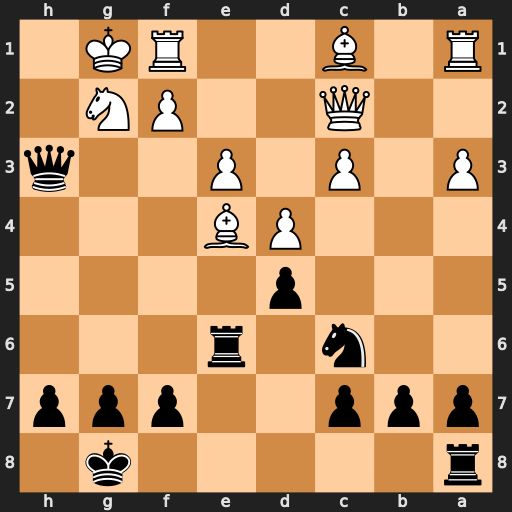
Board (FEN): r5k1/ppp2ppp/2n1r3/3p4/3PB3/P1P1P2q/2Q2PN1/R1B2RK1
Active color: b
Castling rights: -
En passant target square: -
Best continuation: dxe4 Qe2 Rh6